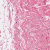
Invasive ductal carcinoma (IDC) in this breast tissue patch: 0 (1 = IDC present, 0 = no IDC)